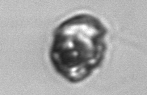
Label: Proterythropsis